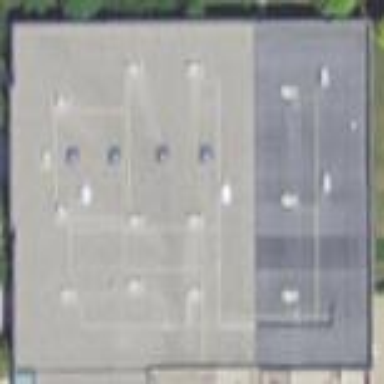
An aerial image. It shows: Commercial building.